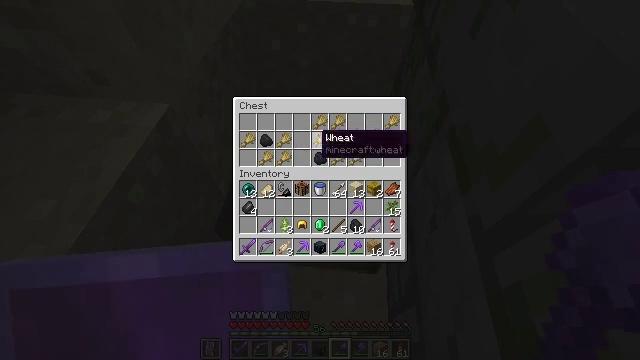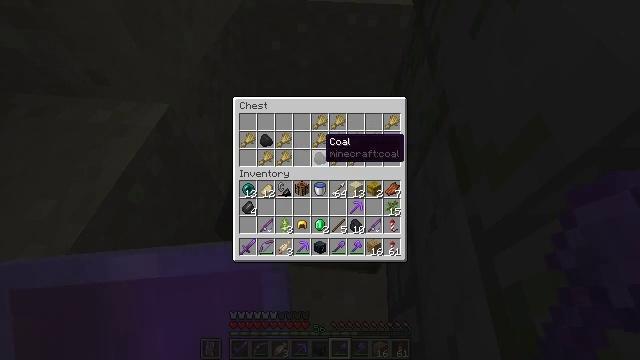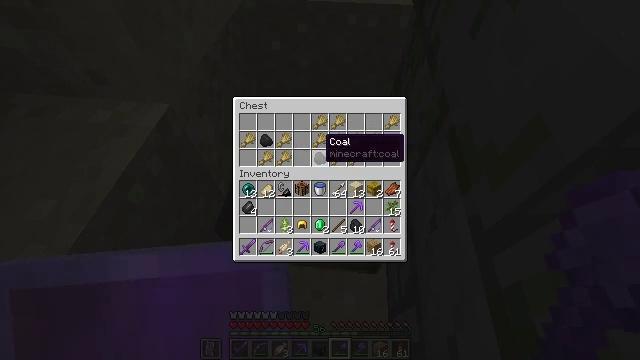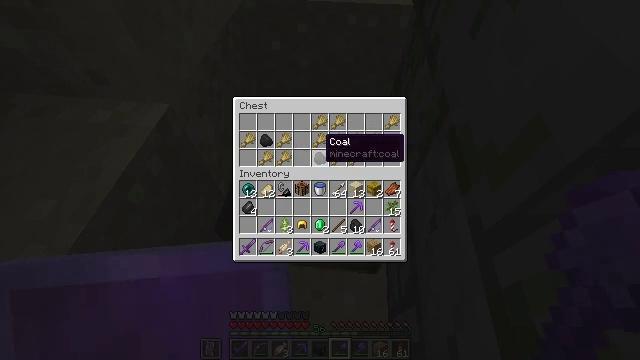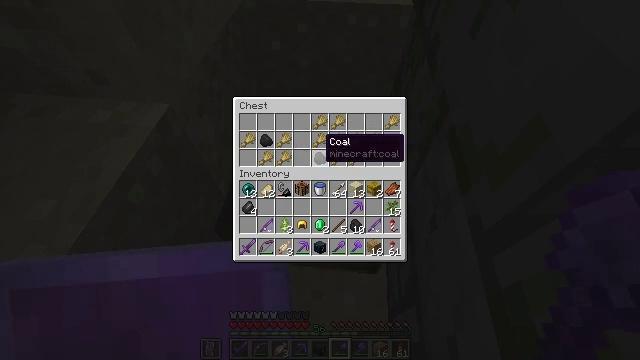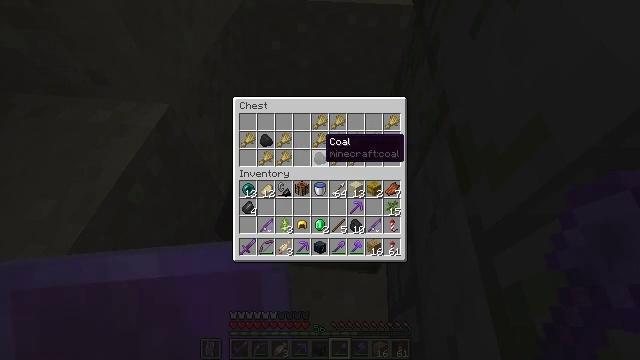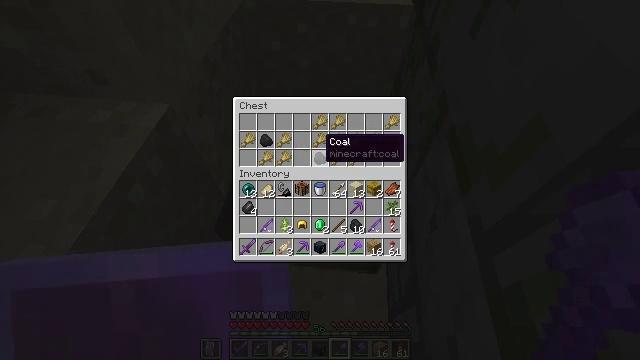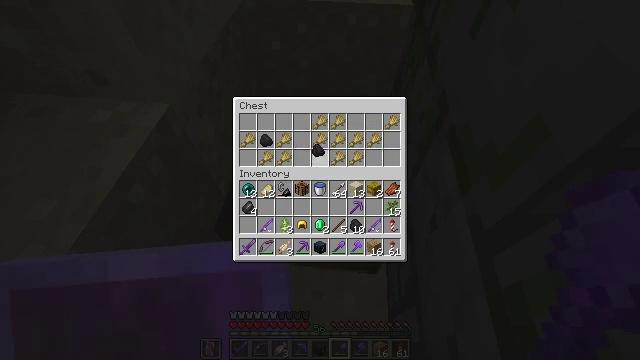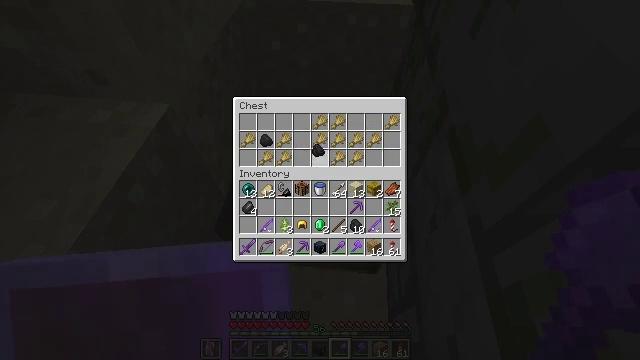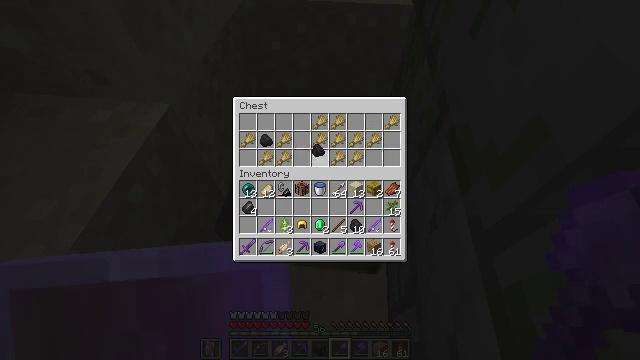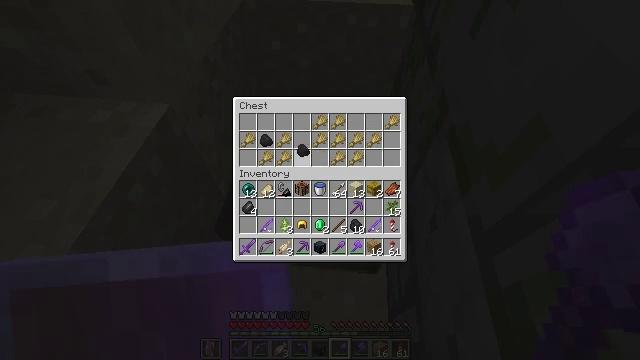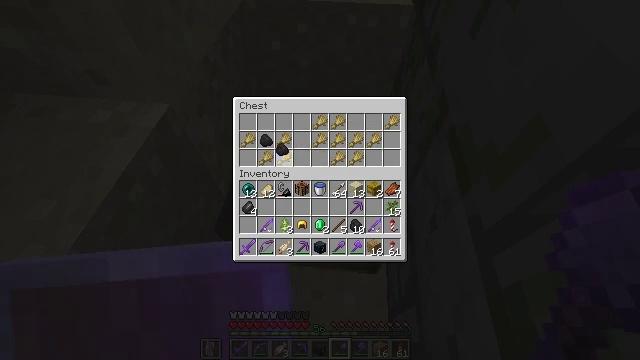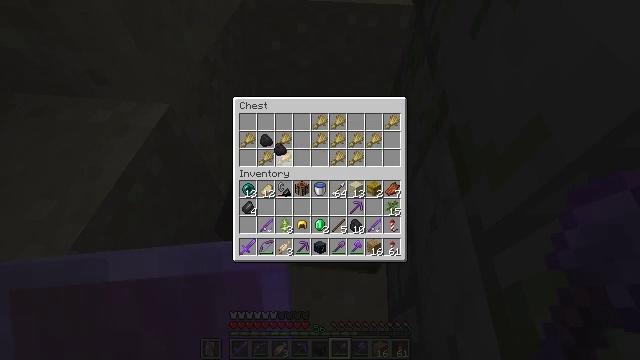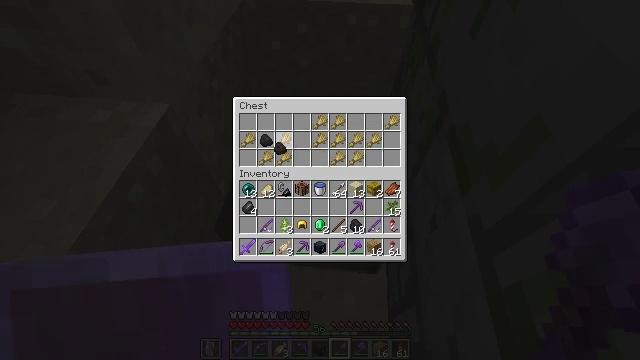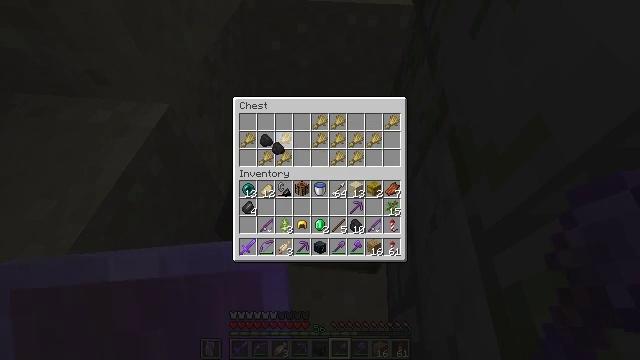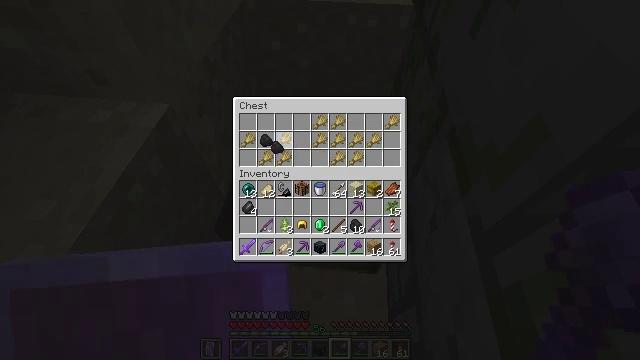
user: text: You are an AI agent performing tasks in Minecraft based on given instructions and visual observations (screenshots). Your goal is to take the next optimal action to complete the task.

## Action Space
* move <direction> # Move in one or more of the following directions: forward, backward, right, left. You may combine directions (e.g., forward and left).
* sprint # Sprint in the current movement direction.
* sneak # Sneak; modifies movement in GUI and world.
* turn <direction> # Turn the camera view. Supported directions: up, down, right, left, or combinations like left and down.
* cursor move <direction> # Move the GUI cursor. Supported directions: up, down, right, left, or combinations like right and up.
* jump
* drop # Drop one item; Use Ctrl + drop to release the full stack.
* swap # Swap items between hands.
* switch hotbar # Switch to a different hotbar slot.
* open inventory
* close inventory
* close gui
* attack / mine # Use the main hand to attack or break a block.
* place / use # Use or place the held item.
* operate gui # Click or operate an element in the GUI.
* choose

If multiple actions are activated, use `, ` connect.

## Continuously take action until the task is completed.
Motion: motion action
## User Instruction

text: Break the sand block.
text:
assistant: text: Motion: no_op
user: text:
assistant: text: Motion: no_op
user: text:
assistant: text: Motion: no_op
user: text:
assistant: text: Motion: no_op
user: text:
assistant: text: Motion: no_op
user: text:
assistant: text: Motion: no_op
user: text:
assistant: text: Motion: attack / mine
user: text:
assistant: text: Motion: attack / mine
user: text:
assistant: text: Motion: no_op
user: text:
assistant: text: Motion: turn left
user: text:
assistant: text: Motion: turn left
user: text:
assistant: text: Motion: no_op
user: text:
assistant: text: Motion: no_op
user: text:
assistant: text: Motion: no_op
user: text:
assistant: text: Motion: no_op
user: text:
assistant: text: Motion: no_op
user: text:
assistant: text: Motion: no_op
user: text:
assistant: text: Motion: no_op
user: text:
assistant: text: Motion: no_op
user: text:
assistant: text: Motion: no_op
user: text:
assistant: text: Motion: no_op
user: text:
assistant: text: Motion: no_op
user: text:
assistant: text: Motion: no_op
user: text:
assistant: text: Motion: attack / mine
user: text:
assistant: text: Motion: attack / mine
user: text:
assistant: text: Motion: attack / mine
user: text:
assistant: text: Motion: no_op
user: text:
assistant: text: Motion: no_op
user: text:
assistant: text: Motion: no_op
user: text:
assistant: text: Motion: no_op